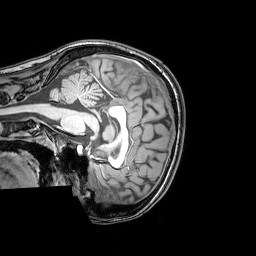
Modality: T1w
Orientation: sagittal
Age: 21
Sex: female
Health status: healthy
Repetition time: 0.081 s
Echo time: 0.037 s